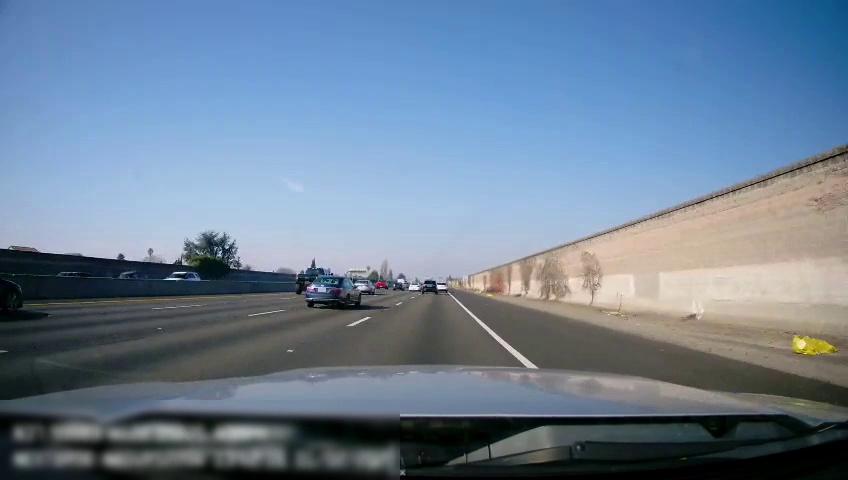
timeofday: Day
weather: Sunny
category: Drivable Space
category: Vehicles | SUV
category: Vehicles | SUV
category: Vehicles | Car
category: Vehicles | Car
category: Vehicles | Car
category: Vehicles | Truck
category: Vehicles | Car
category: Vehicles | Car
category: Vehicles | SUV
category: Lanes | Current Lane
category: Lanes | Current Lane
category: Lanes | Alternate Lane
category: Lanes | Alternate Lane
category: Lanes | Alternate Lane